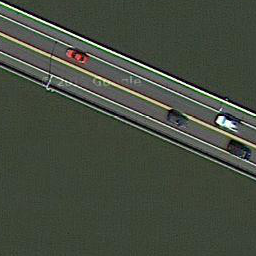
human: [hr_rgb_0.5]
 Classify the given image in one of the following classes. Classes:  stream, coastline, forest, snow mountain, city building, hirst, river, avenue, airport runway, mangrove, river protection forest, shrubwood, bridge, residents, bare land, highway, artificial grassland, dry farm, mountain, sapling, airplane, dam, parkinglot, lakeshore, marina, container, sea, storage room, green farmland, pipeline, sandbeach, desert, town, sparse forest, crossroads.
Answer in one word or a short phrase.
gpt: bridge